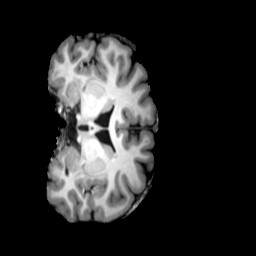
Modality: T1w
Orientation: coronal
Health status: ill
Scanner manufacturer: siemens
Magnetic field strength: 3 T
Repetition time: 2 s
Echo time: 0.00303 s